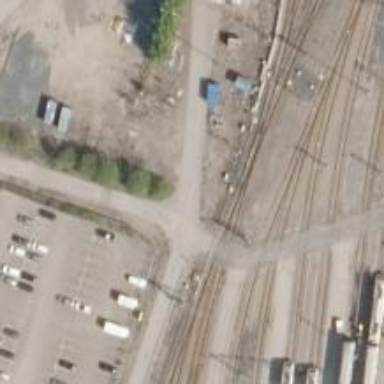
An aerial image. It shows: Level crossing along the railway.